Question: i have posted a question on ZURB's forum, but i noticed there were no answers to any post.
As i think this problem might occur to many others, i think it might be a good idea to put it on SO as well. Here it comes:
i have crafted a minimal example of the problem using the following markup (Edited with CLCS advices):
'''
<body>
<div class="row collapse test">
<div class="large-4 columns">
<p>Test 1</p>
</div>
<div class="large-4 columns">
<p>Test 2</p>
</div>
<div class="large-4 columns">
<p>Test 3</p>
</div>
</div>
</body>
'''
All CSS classes are ZURB Foundation untouched classes. The only addition is for the test-table class, which sole purpose is only to get visual aid on the problem (Edited as well for clarity sake):
'''
.test div {
border: 1px solid red;
}
'''
The expected output would be 3 columns perfectly touching each other. The actual output is two columns touching each other like expected, but the third one being offset a bit on the right, leaving a white space between the center and the right one (See attached image, edited as well, but issue still present).
Seems that some other users are facing the same problem under the same environment (Safari 7, Zurb Rails Gem 5.0.2.0)

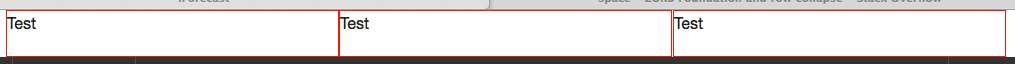
Answer: Looks like a rounding issue with how Safari is converting the % widths of the columns, default site width ends up (on my machine at least) at 1000px wide. Comparing the calculated results between Chrome and Safari I get 333.328px in Chrome and 333px in Safari.
Depending on the rest of your layout requirements a workaround may be to adjust your layout widths to a figure that works better with the columns you require.